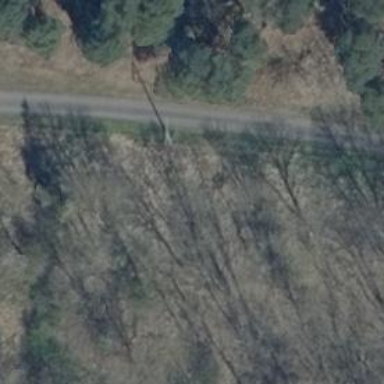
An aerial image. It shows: Minor power line.